Question: This is an 8-digit puzzle. Find the minimum number of steps to restore it.
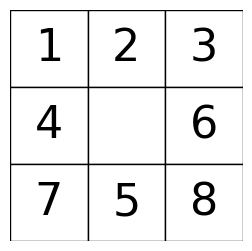
Answer: 2